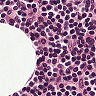
Metastatic tissue present: no